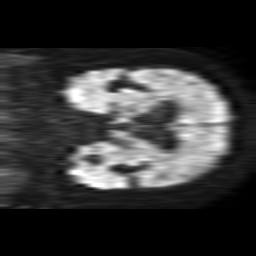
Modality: TRACE
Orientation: coronal
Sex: male
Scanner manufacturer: philips
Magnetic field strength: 1.5 T
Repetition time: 4.6 s
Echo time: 0.07621 s